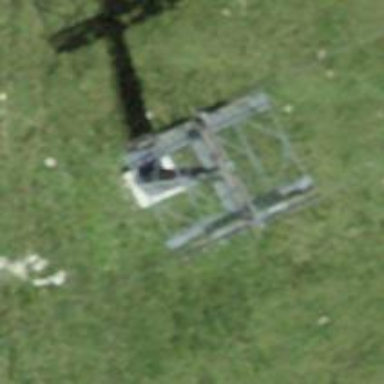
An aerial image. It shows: Pylon used for aerialway.